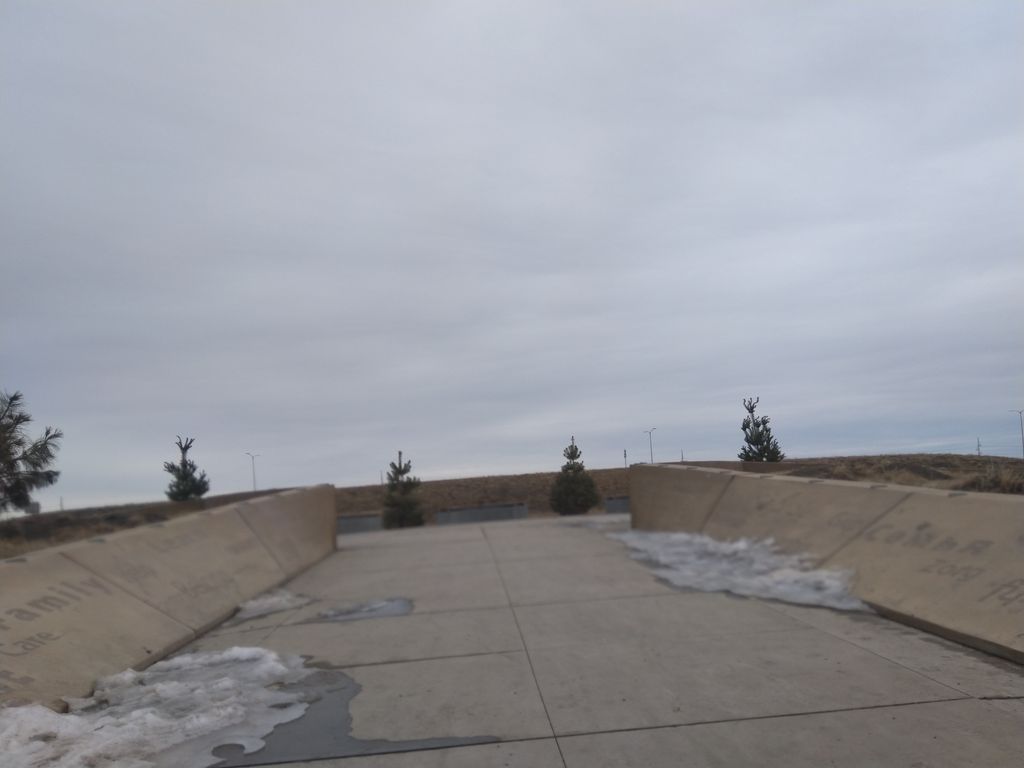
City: calgary